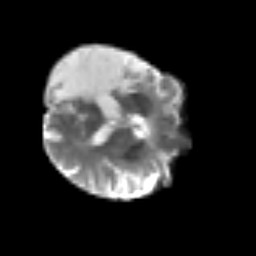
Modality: T2w
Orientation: axial
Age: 58
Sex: male
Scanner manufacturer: siemens
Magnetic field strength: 3 T
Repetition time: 3.2 s
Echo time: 0.081 s